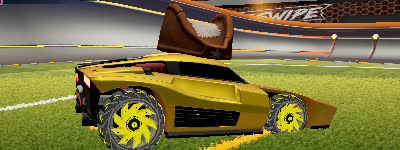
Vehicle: breakout